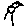
Label: bird